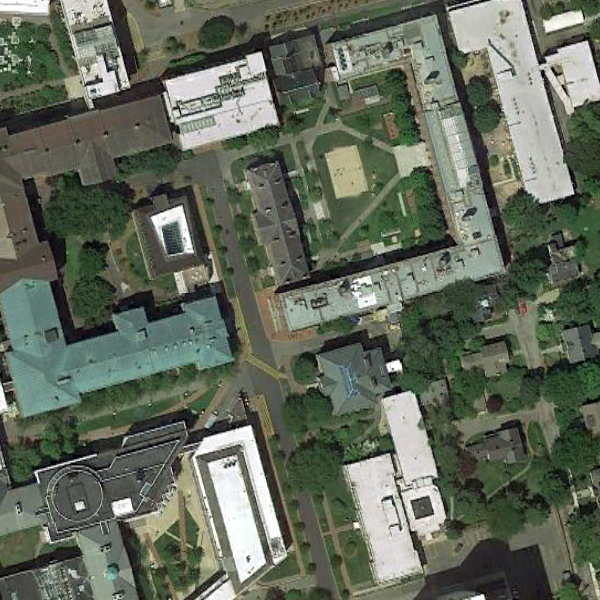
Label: School